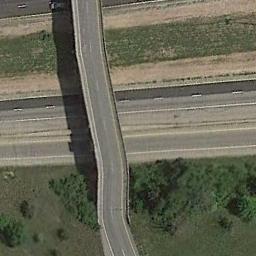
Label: overpass